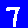
Digit: 7